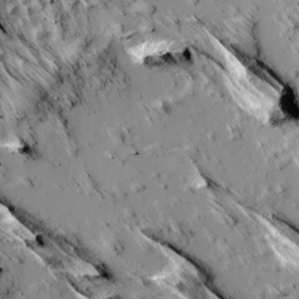
Label: non_frost